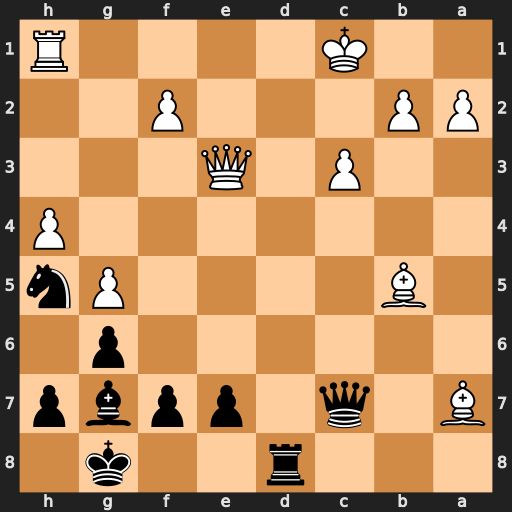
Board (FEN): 3r2k1/B1q1ppbp/6p1/1B4Pn/7P/2P1Q3/PP3P2/2K4R
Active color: b
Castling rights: -
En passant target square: -
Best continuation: Qb7 Re1 Qxb5